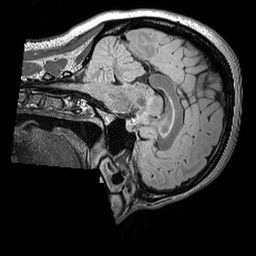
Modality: FLAIR
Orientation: sagittal
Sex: female